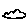
Label: cloud